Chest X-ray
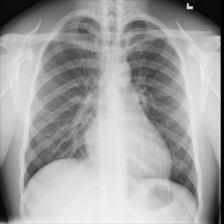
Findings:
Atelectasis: negative
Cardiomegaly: negative
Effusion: negative
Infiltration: negative
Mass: negative
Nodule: negative
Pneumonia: negative
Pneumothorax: negative
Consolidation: negative
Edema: negative
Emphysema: negative
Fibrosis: negative
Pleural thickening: negative
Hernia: negative